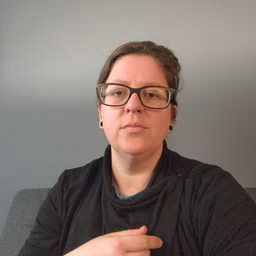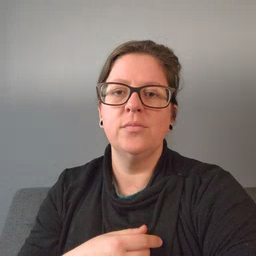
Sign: callonphone